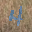
Label: 4